Field crop: tomato
Growth stage: 2
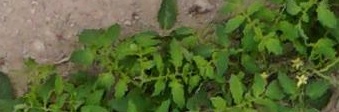
Species: tomato